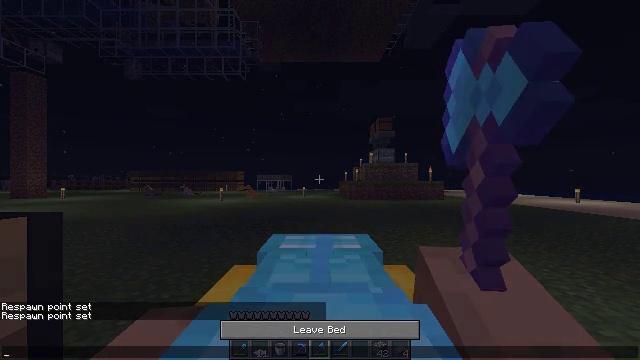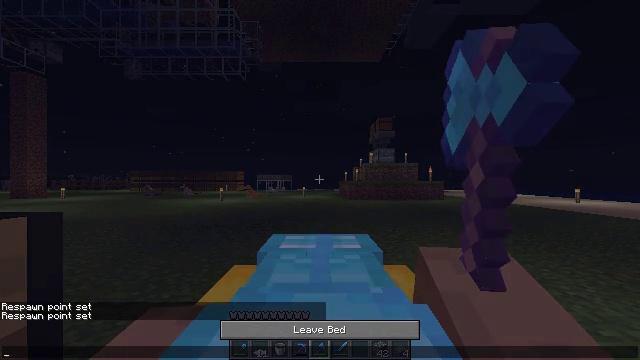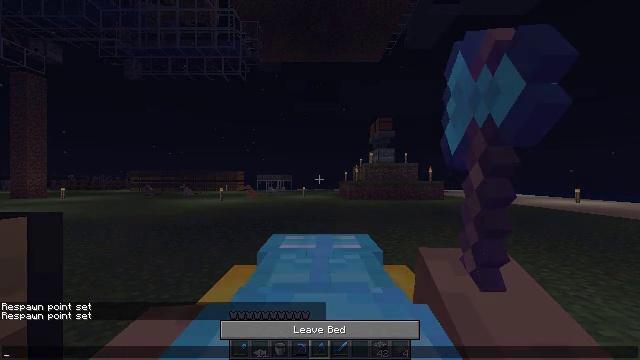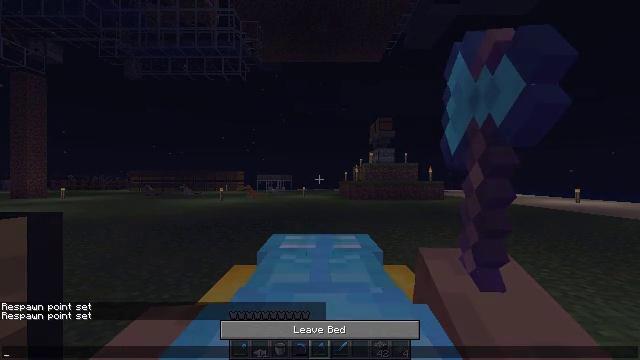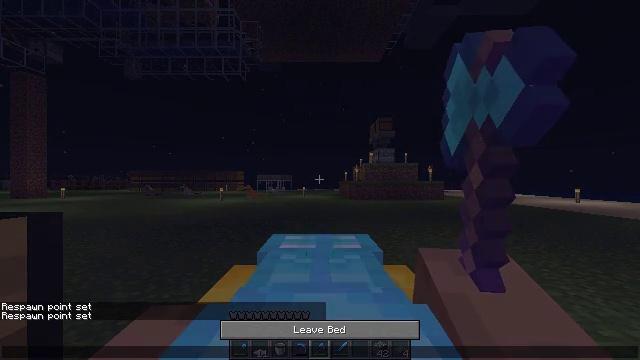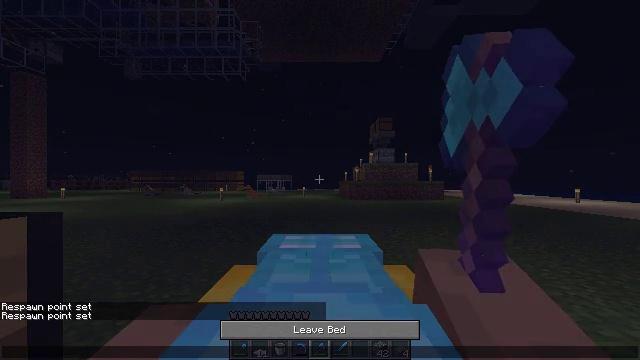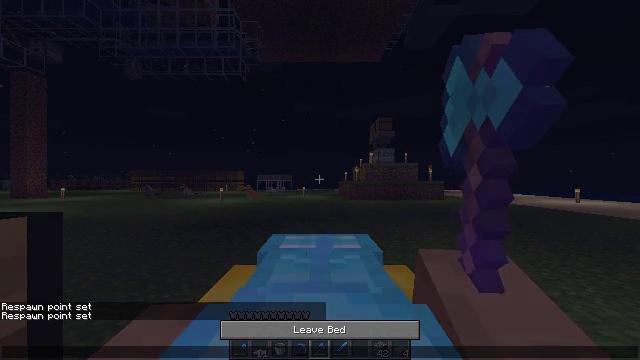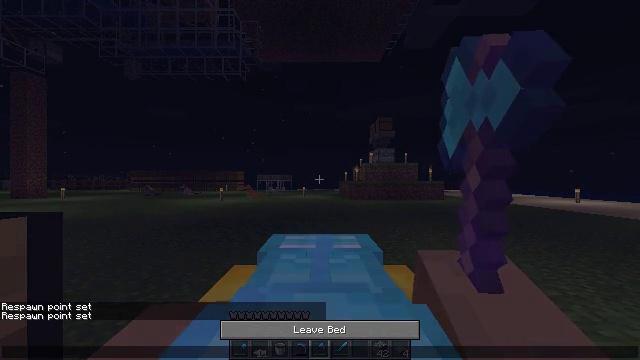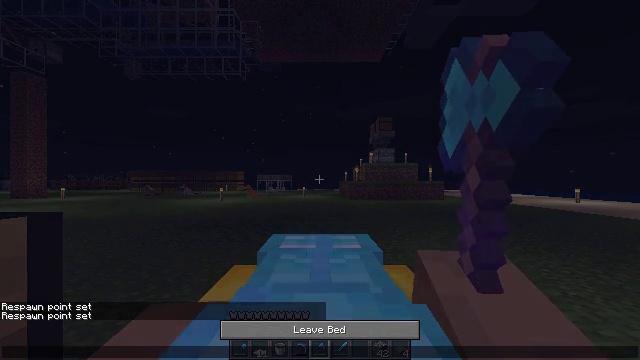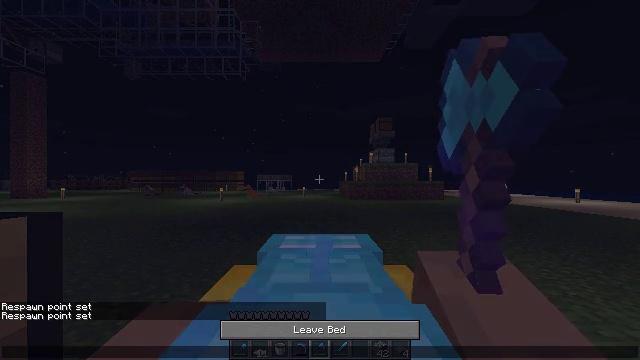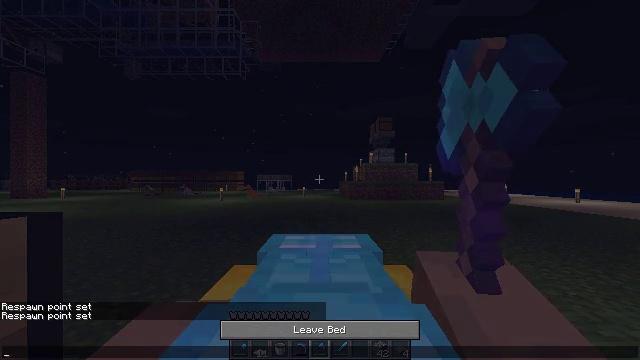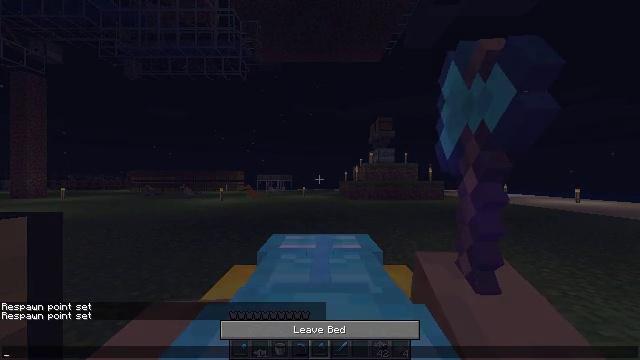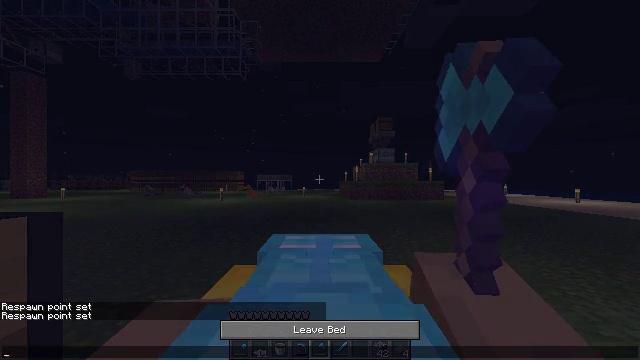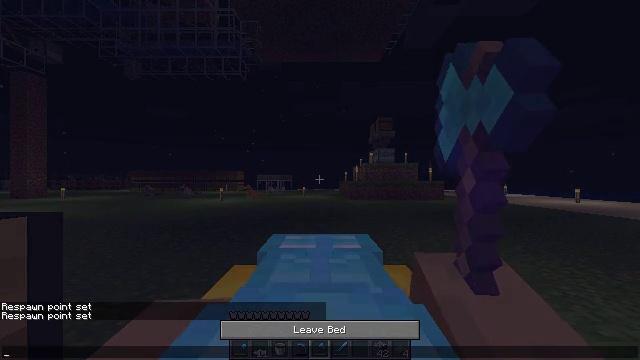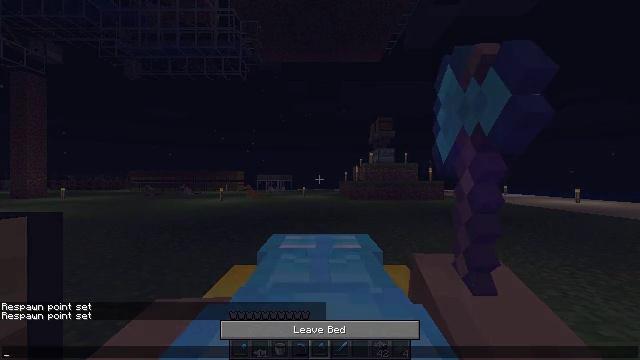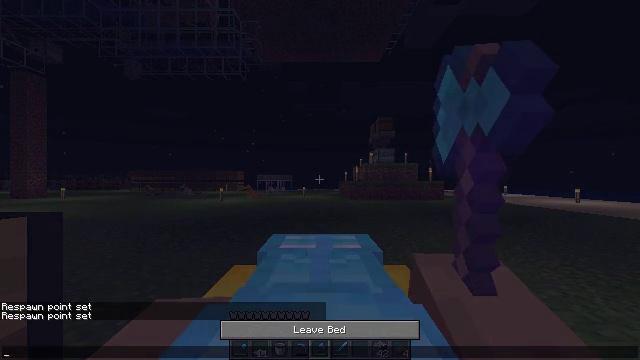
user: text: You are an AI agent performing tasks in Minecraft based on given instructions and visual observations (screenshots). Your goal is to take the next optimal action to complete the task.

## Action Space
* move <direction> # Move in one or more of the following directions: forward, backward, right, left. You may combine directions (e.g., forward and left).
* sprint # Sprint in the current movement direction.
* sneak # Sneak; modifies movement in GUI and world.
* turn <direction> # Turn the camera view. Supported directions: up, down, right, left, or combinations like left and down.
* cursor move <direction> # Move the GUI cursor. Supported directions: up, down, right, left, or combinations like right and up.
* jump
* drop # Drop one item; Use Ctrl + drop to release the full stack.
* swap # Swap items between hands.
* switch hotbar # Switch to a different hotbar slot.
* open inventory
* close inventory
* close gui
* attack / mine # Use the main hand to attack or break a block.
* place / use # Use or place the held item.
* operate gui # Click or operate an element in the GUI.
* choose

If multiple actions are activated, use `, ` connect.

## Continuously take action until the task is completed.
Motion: motion action
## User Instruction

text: Craft an iron trapdoor.
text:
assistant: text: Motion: no_op
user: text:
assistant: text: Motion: no_op
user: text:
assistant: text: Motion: no_op
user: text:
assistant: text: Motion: no_op
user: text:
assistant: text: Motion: no_op
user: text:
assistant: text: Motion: no_op
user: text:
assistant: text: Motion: no_op
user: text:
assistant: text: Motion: no_op
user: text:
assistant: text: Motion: no_op
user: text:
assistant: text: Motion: no_op
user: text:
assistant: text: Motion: no_op
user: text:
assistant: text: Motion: no_op
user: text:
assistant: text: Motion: no_op
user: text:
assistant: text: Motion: no_op
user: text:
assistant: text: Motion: no_op
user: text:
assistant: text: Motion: no_op
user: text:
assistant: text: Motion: cursor move left and down
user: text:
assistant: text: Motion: no_op
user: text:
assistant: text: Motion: no_op
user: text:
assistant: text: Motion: no_op
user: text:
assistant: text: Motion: no_op
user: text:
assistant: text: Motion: no_op
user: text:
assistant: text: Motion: no_op
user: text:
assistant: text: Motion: no_op
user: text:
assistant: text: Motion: no_op
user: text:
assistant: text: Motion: no_op
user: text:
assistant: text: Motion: no_op
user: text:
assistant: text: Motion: cursor move left and up
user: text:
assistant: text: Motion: cursor move left
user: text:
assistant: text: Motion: no_op